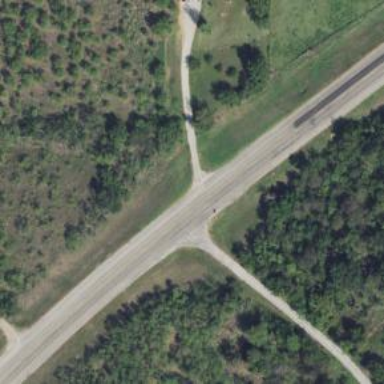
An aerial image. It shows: Asphalt road classified as primary highway.